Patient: sex M, age 58
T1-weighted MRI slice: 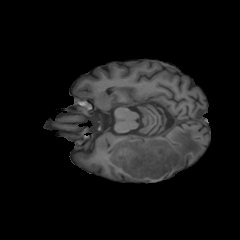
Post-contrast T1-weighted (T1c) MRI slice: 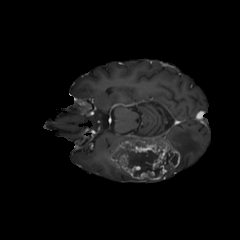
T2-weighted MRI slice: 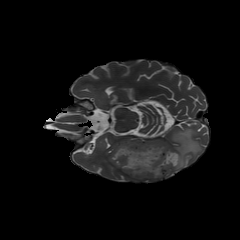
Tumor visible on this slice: yes
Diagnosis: Glioblastoma, IDH-wildtype
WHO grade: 4